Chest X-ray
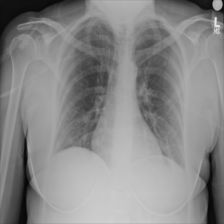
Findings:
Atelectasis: negative
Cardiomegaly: negative
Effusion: negative
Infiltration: negative
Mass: negative
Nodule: positive
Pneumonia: negative
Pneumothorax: negative
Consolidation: negative
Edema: negative
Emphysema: negative
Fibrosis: negative
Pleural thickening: negative
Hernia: negative